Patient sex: M
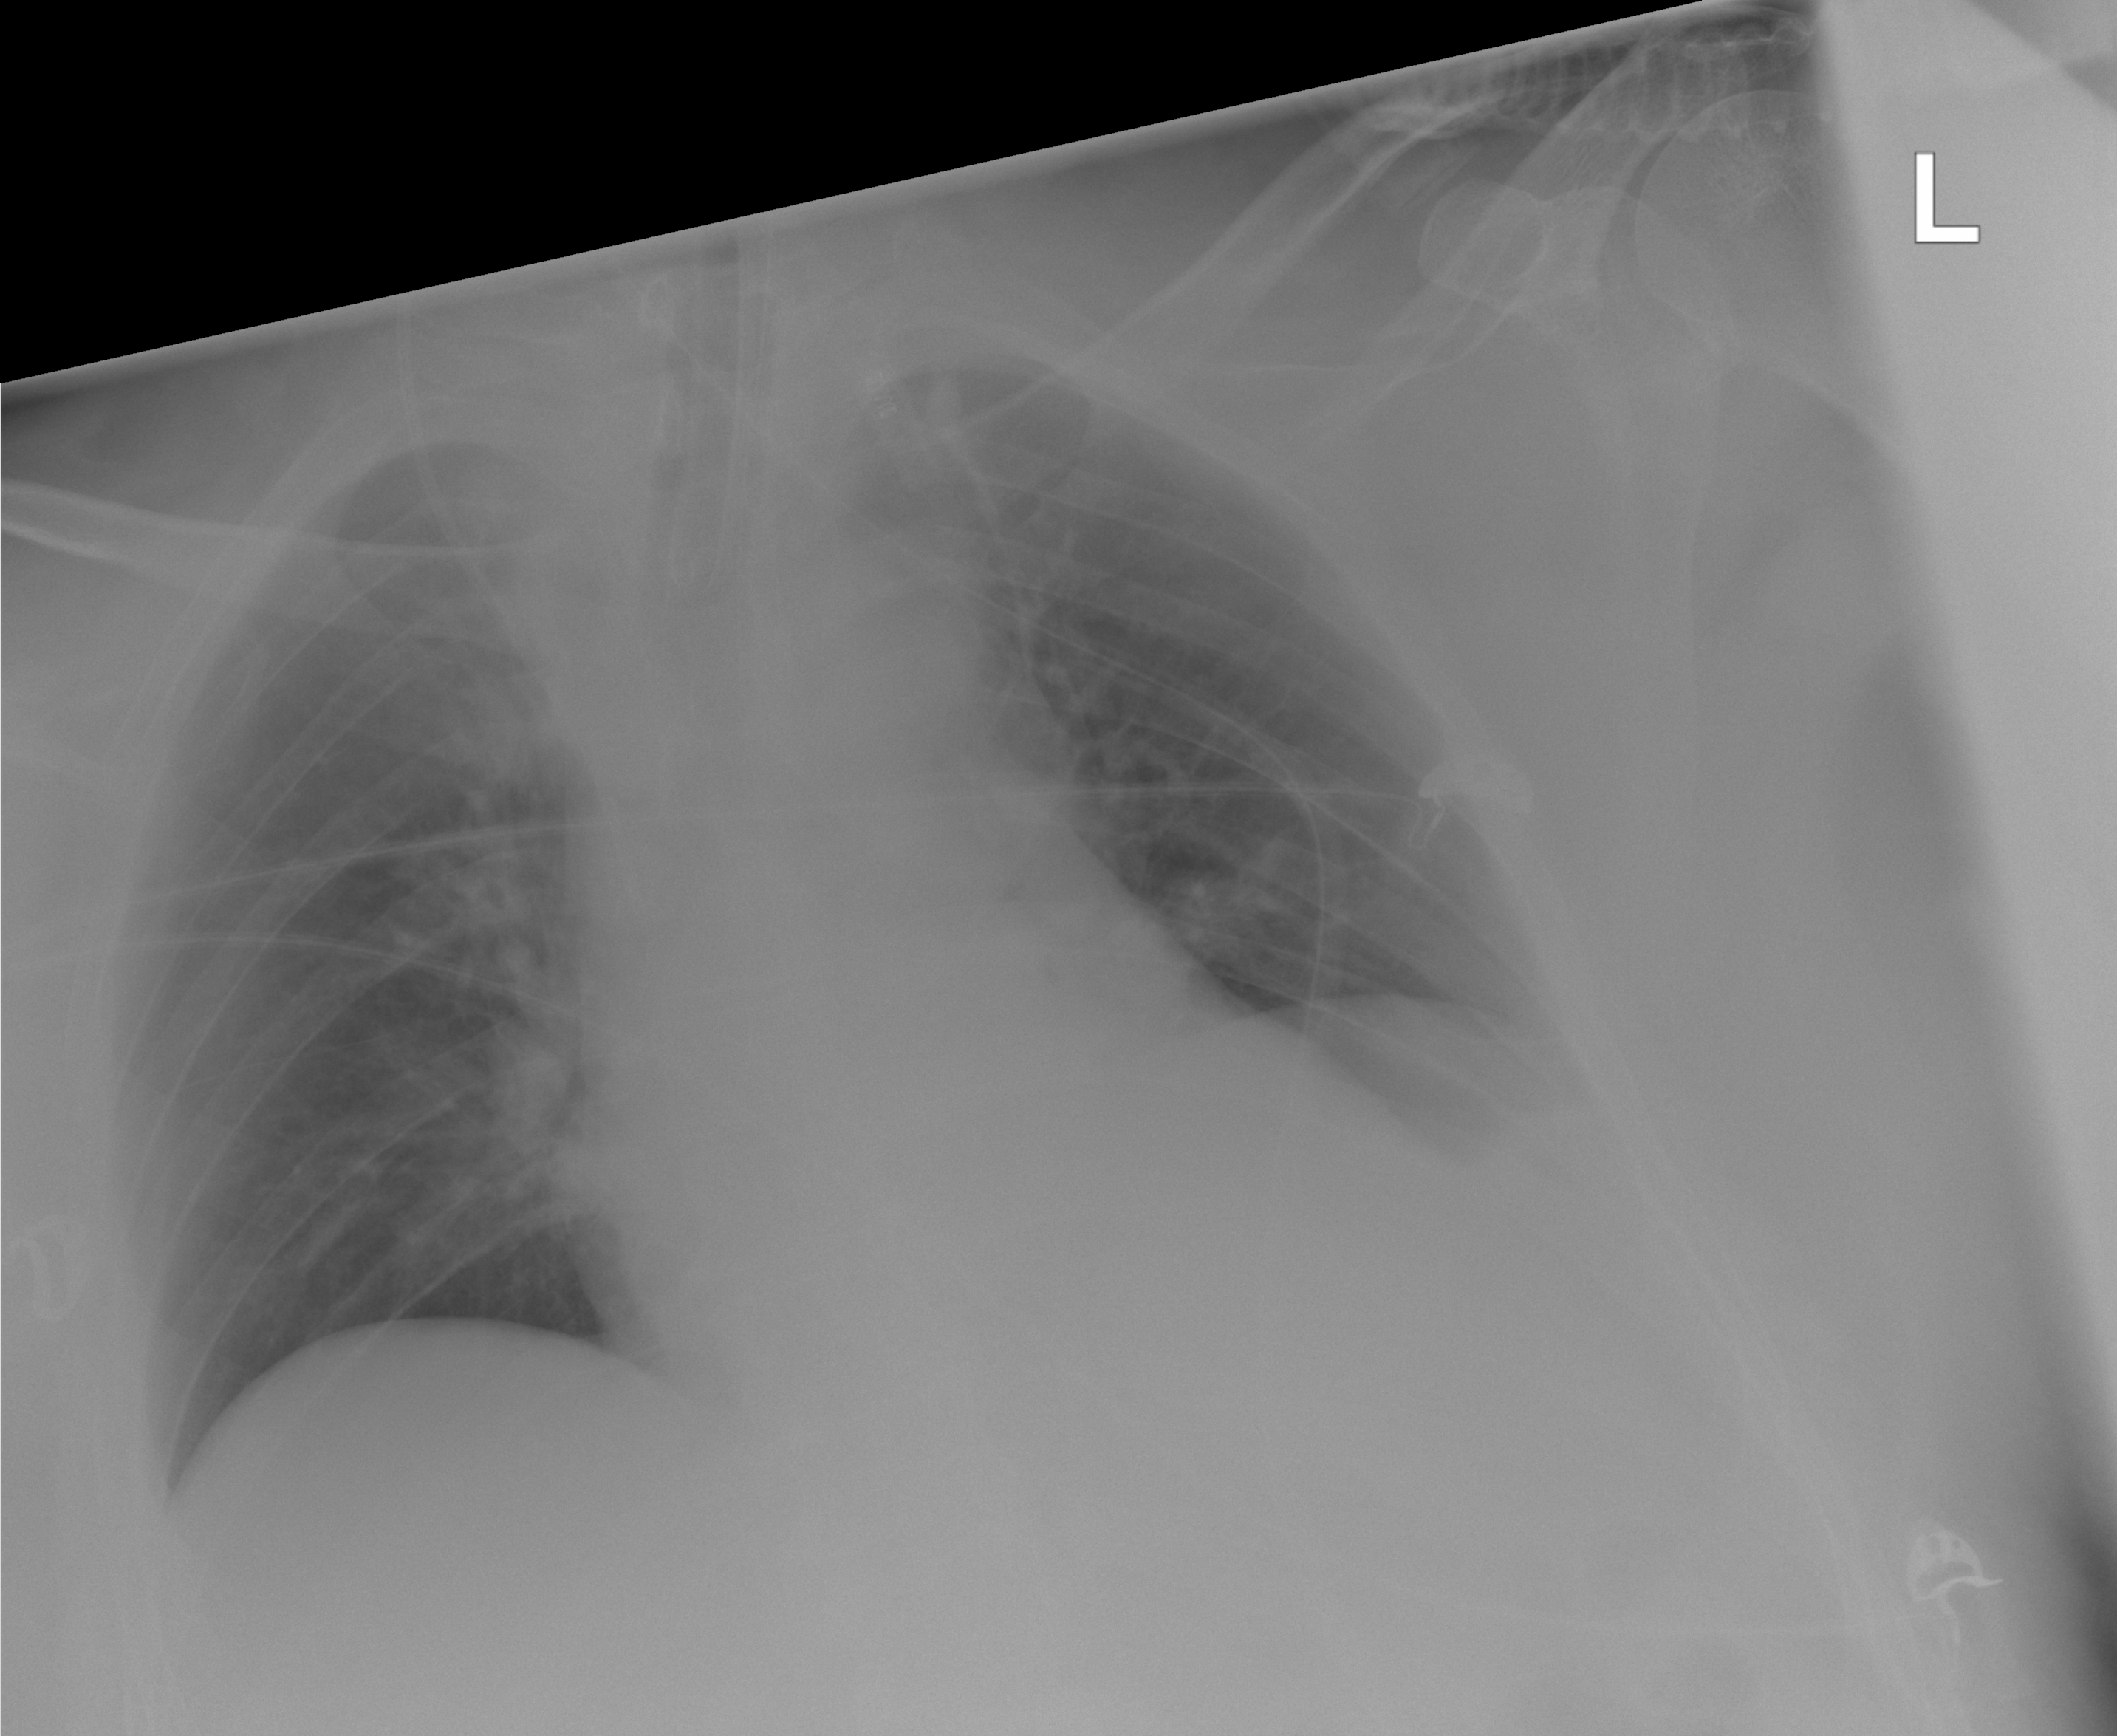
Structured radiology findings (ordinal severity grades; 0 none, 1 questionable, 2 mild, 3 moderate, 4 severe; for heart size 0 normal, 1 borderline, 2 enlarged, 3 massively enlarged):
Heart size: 1
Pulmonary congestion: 0
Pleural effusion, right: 0
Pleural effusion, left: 0
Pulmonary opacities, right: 0
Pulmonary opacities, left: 0
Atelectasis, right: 0
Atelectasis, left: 1